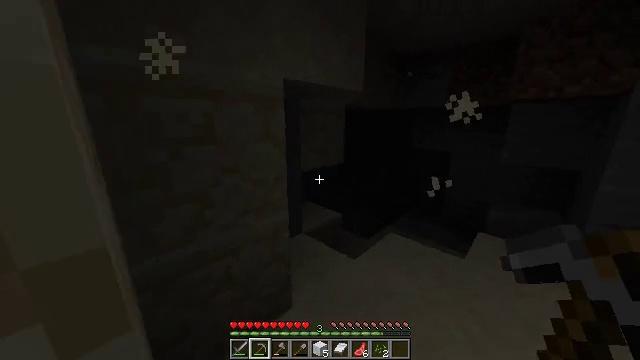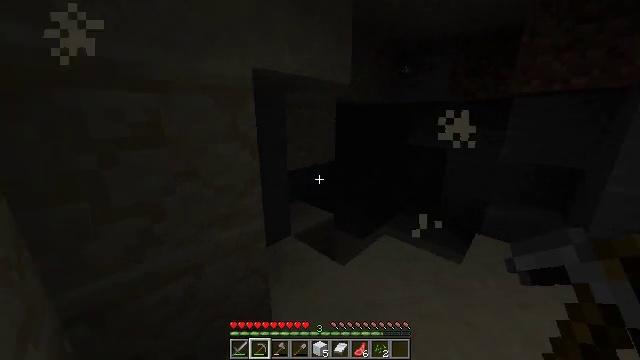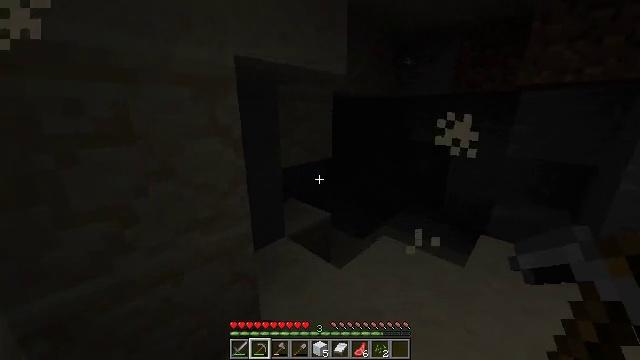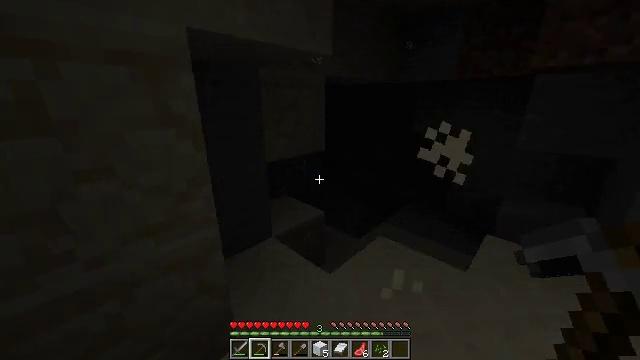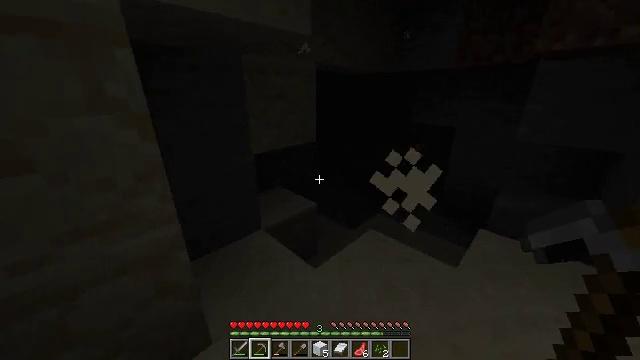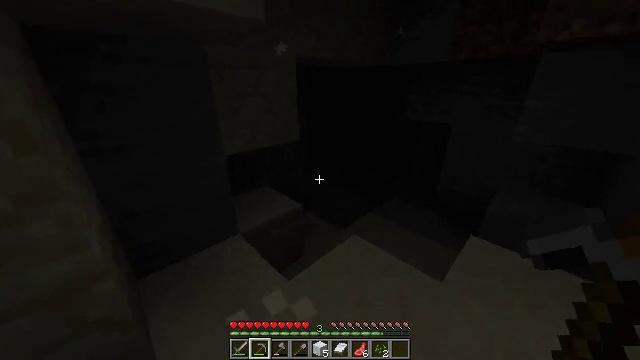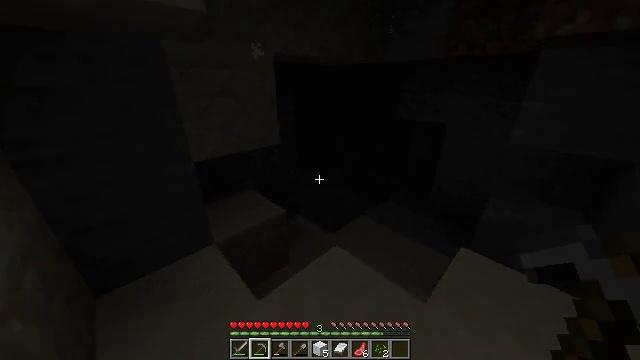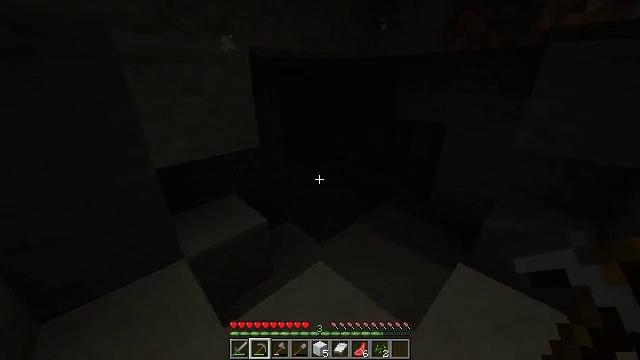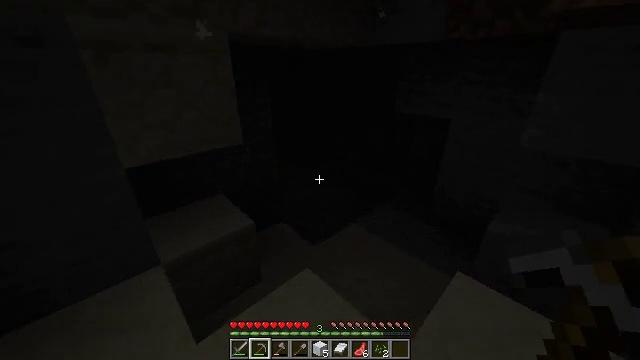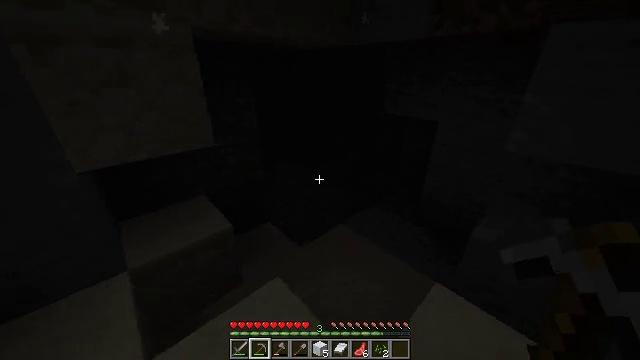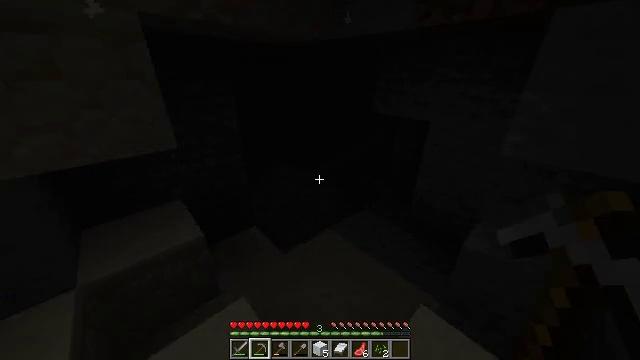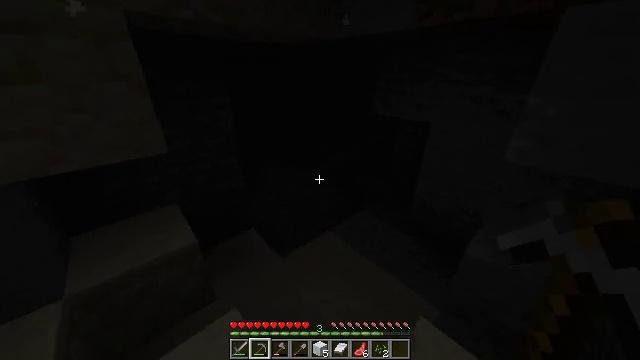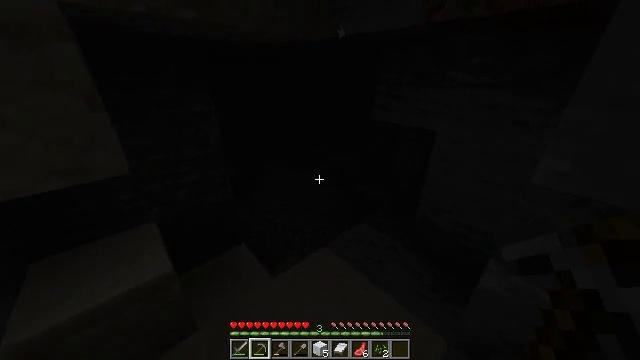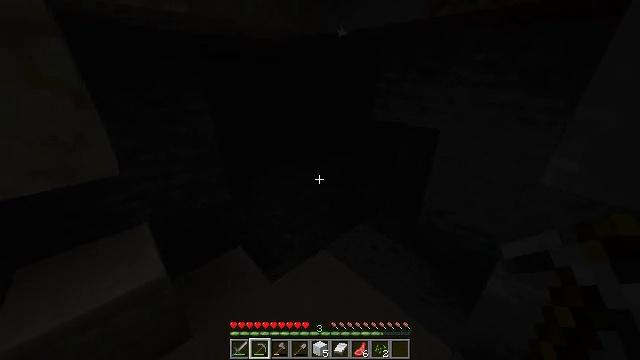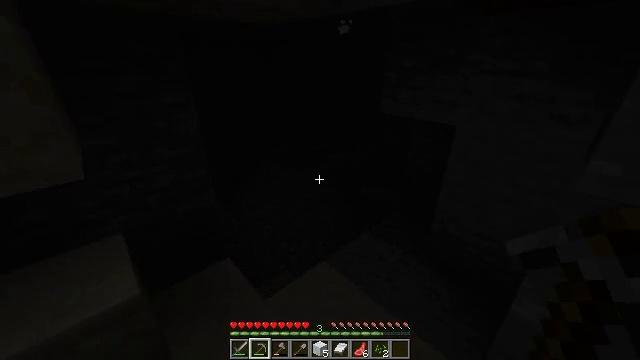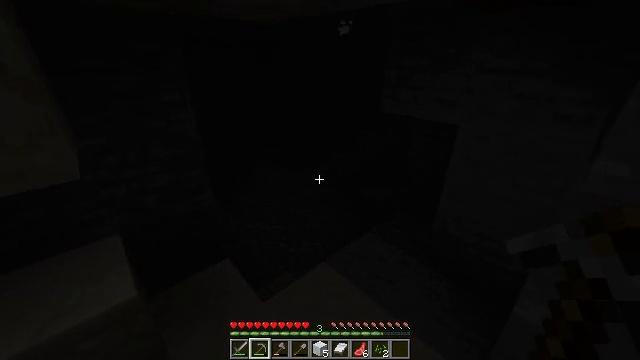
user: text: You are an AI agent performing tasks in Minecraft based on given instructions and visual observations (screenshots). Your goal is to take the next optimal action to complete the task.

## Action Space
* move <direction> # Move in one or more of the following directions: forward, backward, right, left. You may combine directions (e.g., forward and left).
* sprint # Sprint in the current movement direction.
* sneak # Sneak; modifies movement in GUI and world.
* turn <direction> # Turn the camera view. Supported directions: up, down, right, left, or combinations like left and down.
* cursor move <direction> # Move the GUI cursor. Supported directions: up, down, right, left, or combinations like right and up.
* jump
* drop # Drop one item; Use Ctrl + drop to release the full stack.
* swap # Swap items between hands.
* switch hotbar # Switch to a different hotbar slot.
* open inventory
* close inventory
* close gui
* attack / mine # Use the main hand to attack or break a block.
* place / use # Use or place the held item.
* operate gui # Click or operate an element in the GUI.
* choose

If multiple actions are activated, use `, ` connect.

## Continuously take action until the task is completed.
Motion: motion action
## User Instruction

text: Break the sand block.
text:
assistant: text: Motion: move forward and move right, sprint, turn down
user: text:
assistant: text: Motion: move forward and move right, sprint
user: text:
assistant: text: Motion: move forward and move right, sprint, turn down
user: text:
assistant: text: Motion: move forward and move right, sprint, turn left and down
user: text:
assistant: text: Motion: move forward and move right, sprint, turn down
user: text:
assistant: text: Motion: move forward and move right, sprint
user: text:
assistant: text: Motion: move forward and move right, sprint
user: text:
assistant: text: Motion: move forward and move right, sprint, turn down
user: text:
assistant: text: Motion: move forward and move right, sprint
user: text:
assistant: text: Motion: move forward
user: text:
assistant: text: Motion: move forward
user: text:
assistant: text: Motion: no_op
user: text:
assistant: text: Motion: no_op
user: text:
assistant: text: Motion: no_op
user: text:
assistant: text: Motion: no_op
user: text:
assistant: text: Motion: no_op
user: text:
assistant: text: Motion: no_op
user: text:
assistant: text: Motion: no_op
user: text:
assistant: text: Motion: no_op
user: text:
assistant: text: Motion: no_op
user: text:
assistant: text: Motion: no_op
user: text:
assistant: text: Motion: no_op
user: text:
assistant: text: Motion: turn left and down
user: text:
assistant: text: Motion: turn left and up
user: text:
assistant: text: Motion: turn left and up
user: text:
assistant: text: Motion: turn left
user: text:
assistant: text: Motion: turn left and up
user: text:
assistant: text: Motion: move forward, turn left
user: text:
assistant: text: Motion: move forward, turn left and up
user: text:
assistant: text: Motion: move forward, sprint, turn left and up